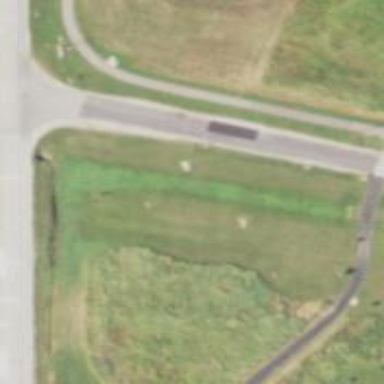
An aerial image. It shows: Disc golf hole.